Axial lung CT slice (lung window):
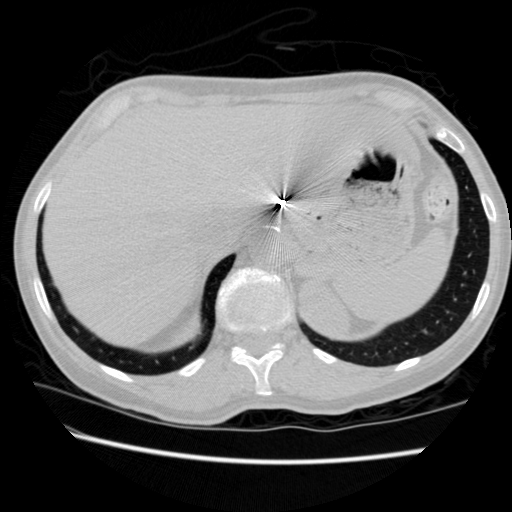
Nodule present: no